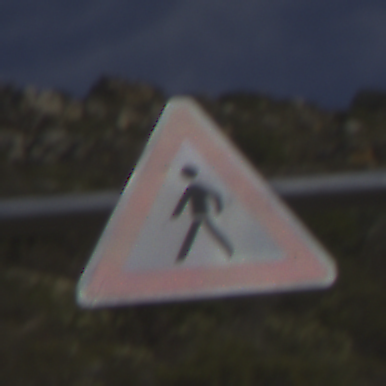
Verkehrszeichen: FussgaengerRechts
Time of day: MorningAfternoon
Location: Outdoor (RoadRail)
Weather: PartlyCloudy
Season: NotSpecified
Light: Natural